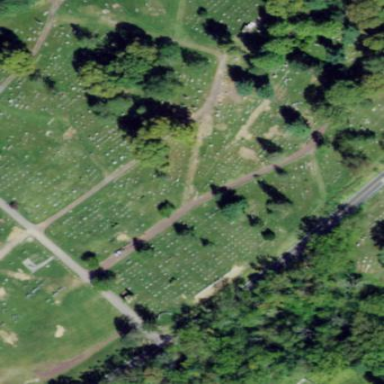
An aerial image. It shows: Cemetery.